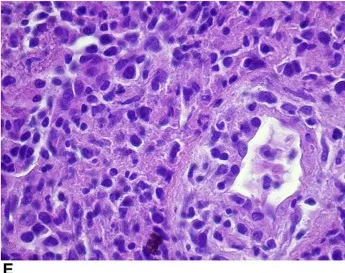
Dense infiltration of the brain composed of Reed-Sternberg cells, small lymphocytes, and macrophages. Corresponding to the classical Hodgkin lymphoma of the central nervous system, mixed cellularity (MCcHL), and . . 40x.
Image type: pathology (h&e)